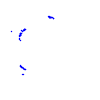
Particle: proton